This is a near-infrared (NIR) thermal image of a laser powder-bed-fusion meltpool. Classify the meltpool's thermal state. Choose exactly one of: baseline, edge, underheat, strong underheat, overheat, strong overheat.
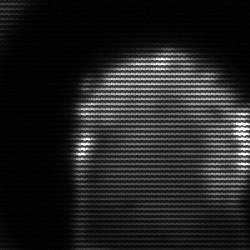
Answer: edge